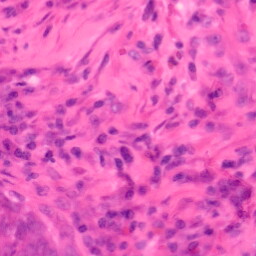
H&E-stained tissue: Colon